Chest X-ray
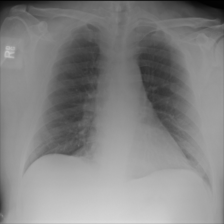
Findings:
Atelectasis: negative
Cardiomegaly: negative
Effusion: negative
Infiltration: negative
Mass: negative
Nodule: negative
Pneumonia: negative
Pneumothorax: negative
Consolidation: negative
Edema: negative
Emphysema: negative
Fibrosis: negative
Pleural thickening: negative
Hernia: negative